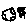
Label: moon